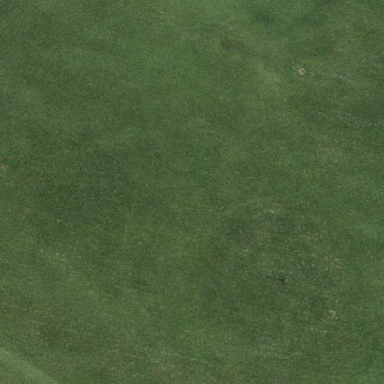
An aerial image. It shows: Golf green.